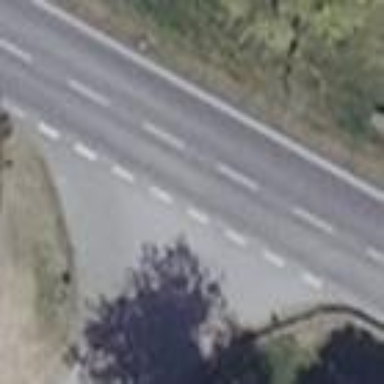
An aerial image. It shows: Asphalt surface with junction.